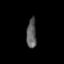
Tissue: lung
Cell type: T cells
Senescence score: 0.2274
Nuclear area (px): 282
Mean DAPI intensity: 91.94